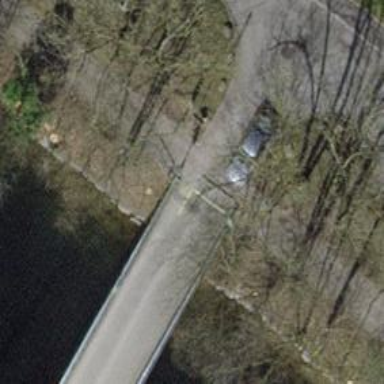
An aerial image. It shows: Lift gate barrier.